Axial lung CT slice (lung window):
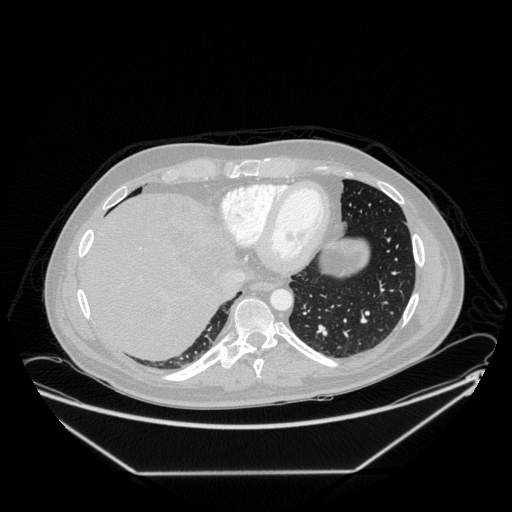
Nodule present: no